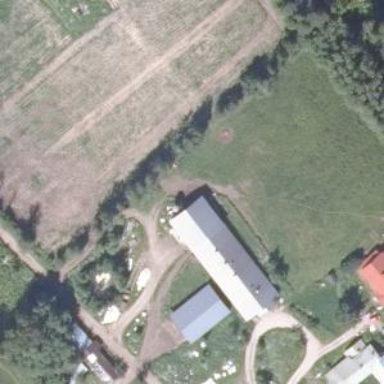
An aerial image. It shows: Cowshed building.